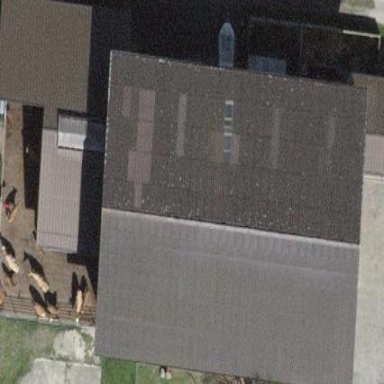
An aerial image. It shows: Rural barn.